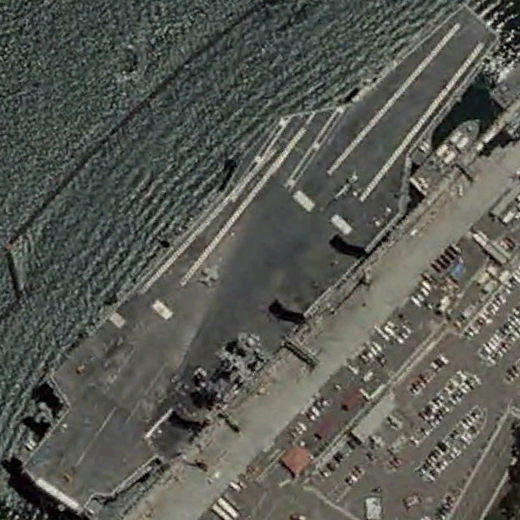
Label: aircraft_carrier